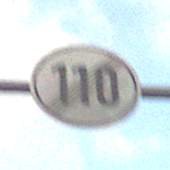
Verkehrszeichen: EndeGeschwindigkeit110
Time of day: MorningAfternoon
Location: Outdoor (Suburban)
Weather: Overcast
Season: NotSpecified
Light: Natural